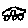
Label: car